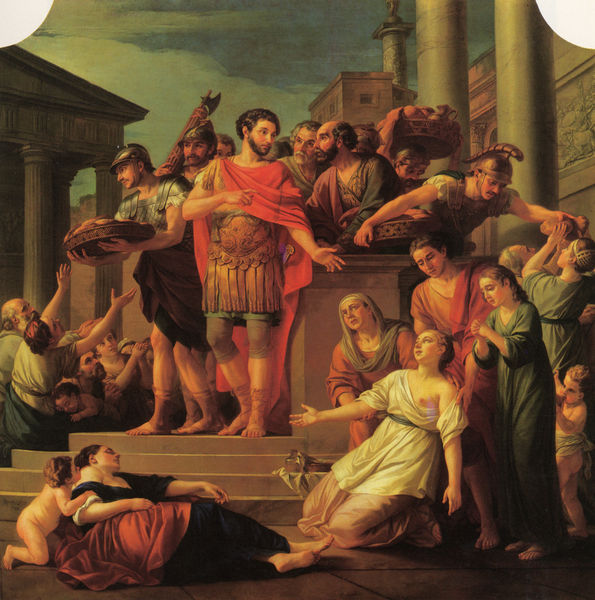
Titel: Marc-Aurèle fait distribuer au peuple des aliments et des médicaments dans un temps de peste et de famine
Künstler: Joseph Marie Vien
Standort: Amiens
Institution: Musée de Picardie
Schlagwörter: blau, gemälde, gruppe, himmel, kämpfer, mann, nackt, umhang, weiß, wolken, frauen, gelb, grün, menschen, stadt, braun, brust, busen, frau, kleid, kleider, männer, säule, säulen, gebäude, haus, rot, tuch, wolke, malerei, rock, architektur, arme, barock, historie, mensch, schale, tablett, tot, bild, hände, öl, erde, häuser, gewand, mantel, gewänder, kind, klassizismus, personen, renaissance, kinder, krug, putto, schalen, beine, liegen, perspektive, körbe, giebel, baby, füsse, figuren, treppe, historienbild, kaiser, kissen, soldaten, korb, brot, stufen, barfuss, antike, krank, soldat, volk, helm, herrscher, geschenk, mythologie, ritter, rüstung, sieg, rom, römer, harnisch, axt, antik, krankheit, leid, toga, flehen, krieger, historienmalerei, feldherr, tempel, fresko, gabe, spende, ohnmacht, heroisch, bau, speisung, verteilung, pontius pilatus, marc, barmherzigkeit, armen, aenaeas, aruel, david, trajanssäule, puten, anflehen, alexander, umfallen, puti, fraen, speiung, süäule